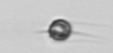
Label: Acanthoica_quattrospina